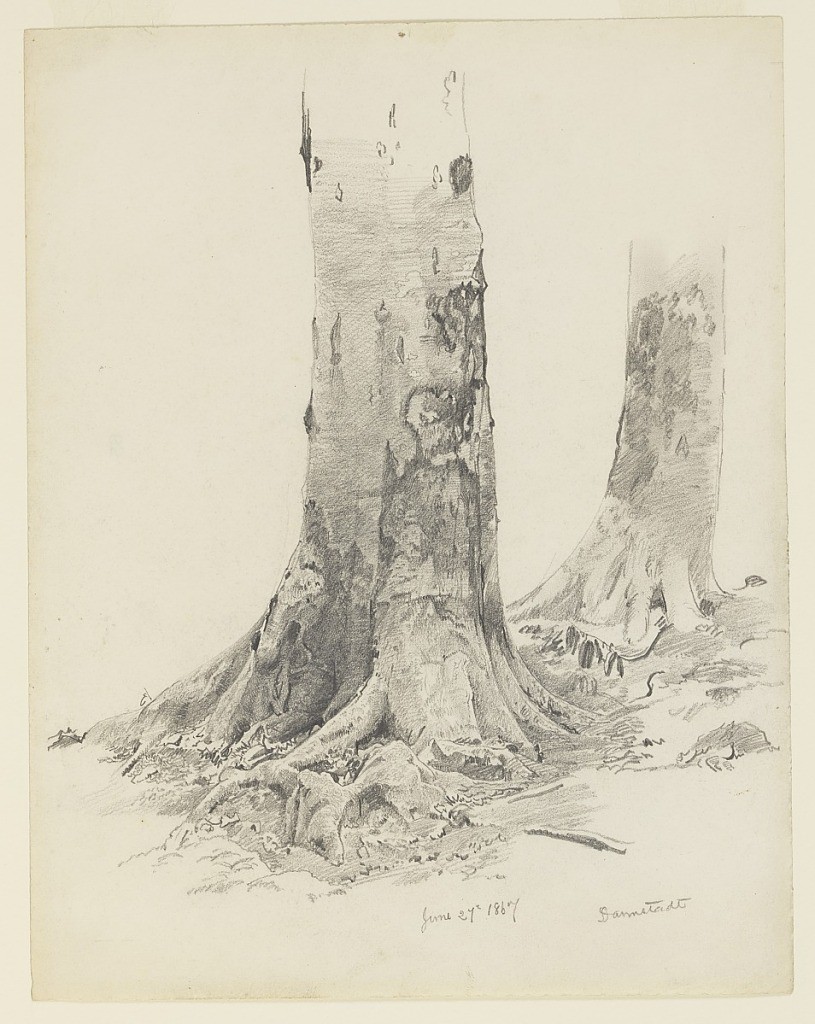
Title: Tree Trunks, Darmstadt
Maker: William Trost Richards, American, 1833–1905
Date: June 27, 1867
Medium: Graphite on wove paper
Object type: Drawing
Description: Sketch of two tree trunks with roots.